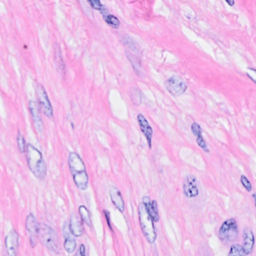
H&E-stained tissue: Breast